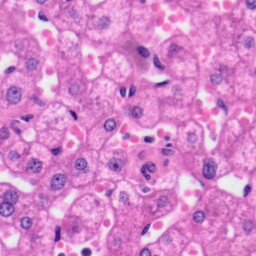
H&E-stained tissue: Liver